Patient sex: F
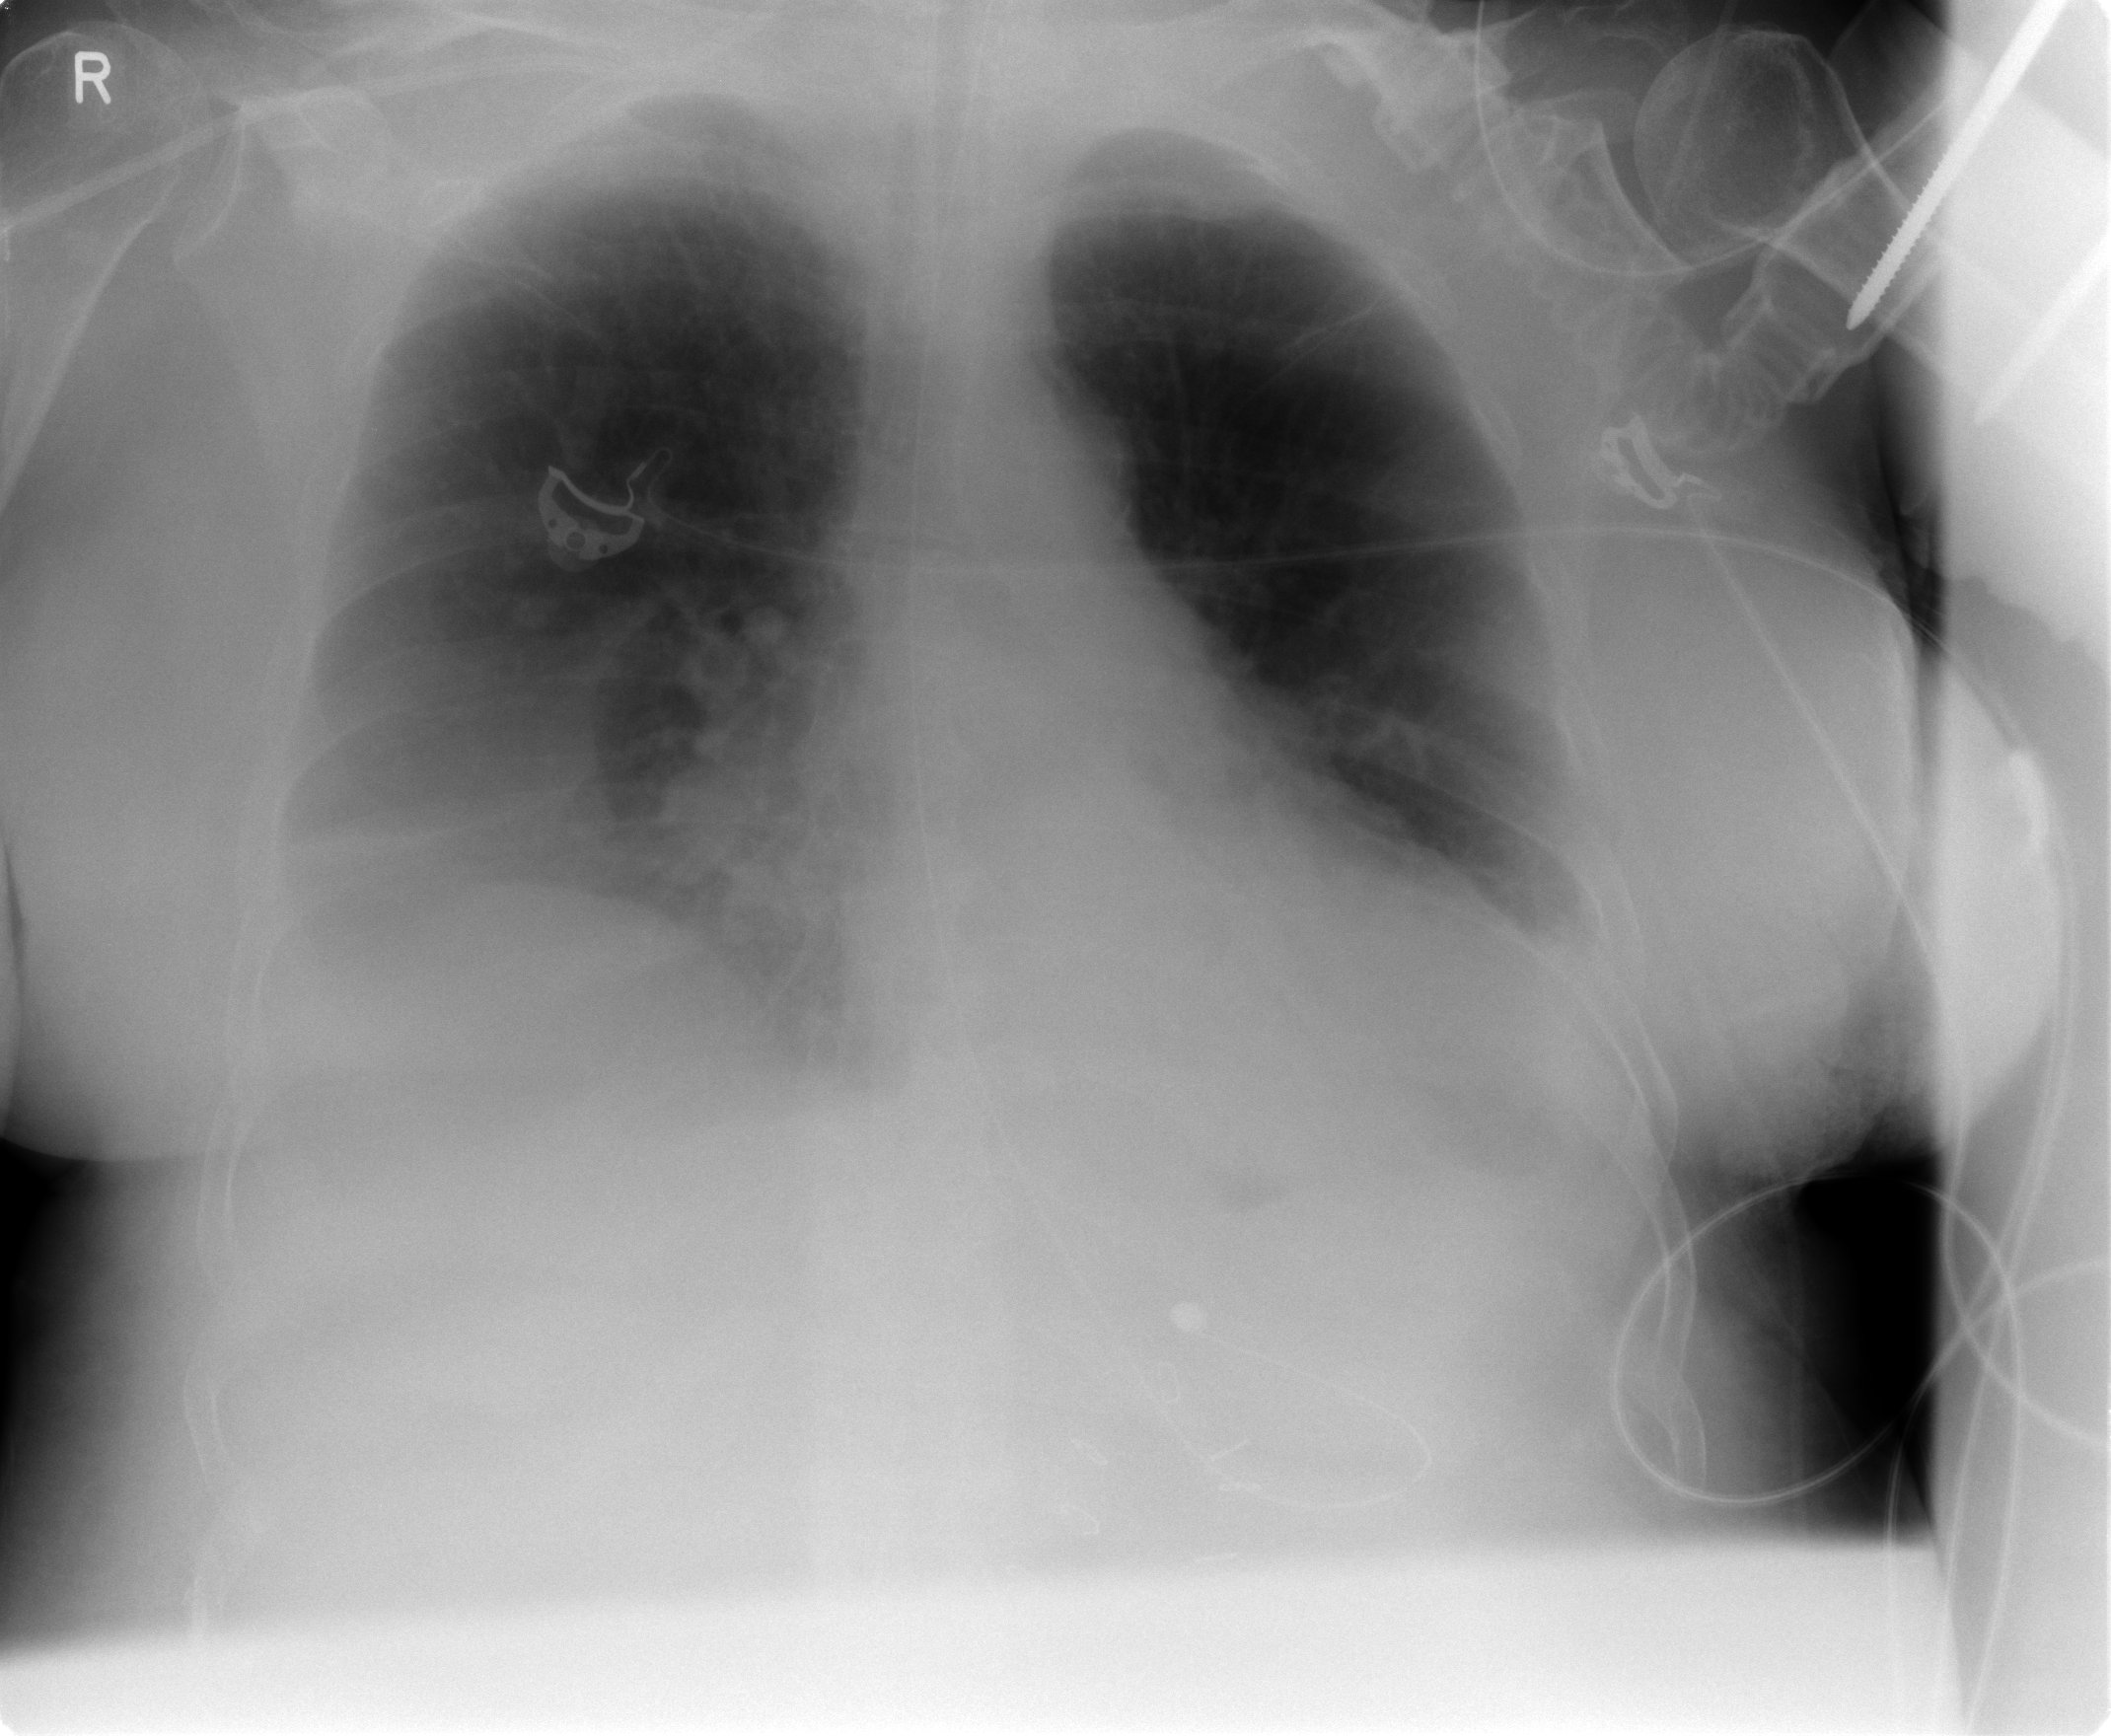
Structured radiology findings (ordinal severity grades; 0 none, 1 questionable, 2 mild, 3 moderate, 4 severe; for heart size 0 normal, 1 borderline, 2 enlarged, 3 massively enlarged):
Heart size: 0
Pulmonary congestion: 0
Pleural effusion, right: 2
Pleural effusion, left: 2
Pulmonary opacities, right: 0
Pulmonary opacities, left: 1
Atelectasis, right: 2
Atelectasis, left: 2